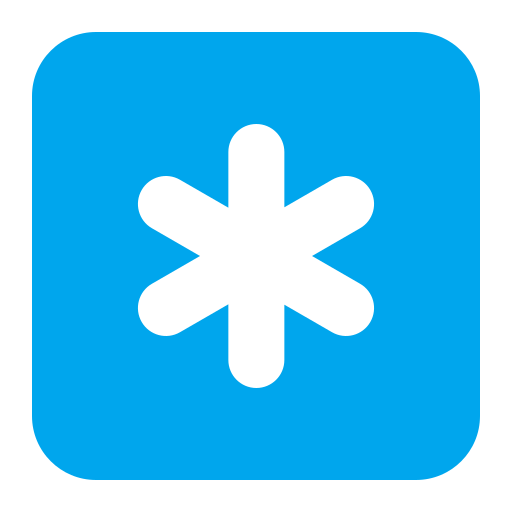
keycap asterisk flat